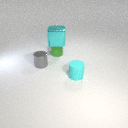
small green rubber cylinder below large cyan metal cube